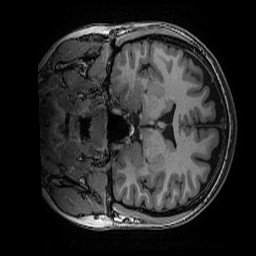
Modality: T1w
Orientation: coronal
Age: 20
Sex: female
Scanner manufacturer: ge
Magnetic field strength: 3 T
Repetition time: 0.007 s
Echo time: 0.00342 s